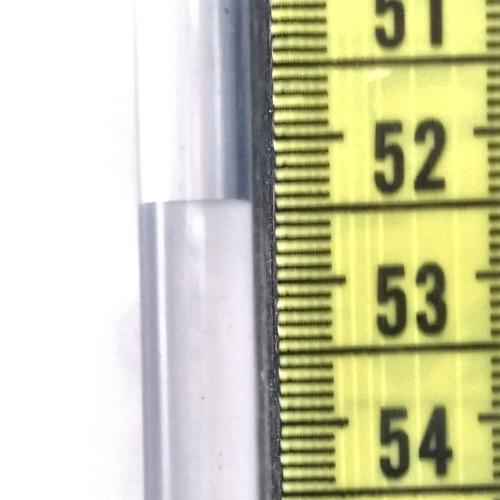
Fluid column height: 52.4 cm